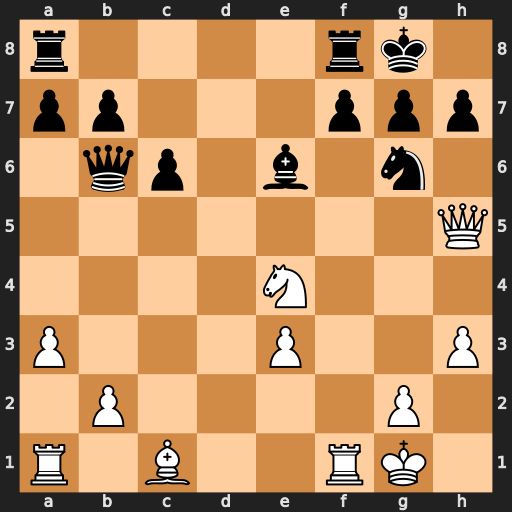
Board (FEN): r4rk1/pp3ppp/1qp1b1n1/7Q/4N3/P3P2P/1P4P1/R1B2RK1
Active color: w
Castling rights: -
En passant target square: -
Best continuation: Ng5 h6 Nxe6 fxe6 Qxg6 Rxf1+ Kxf1